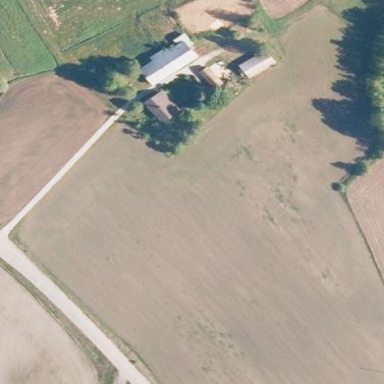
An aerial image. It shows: Farmyard area.